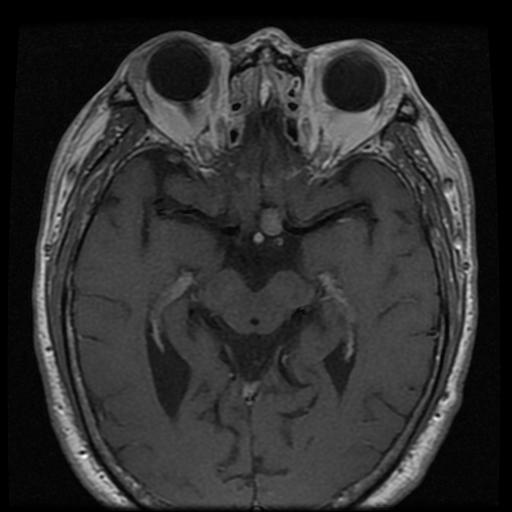
Label: pituitary